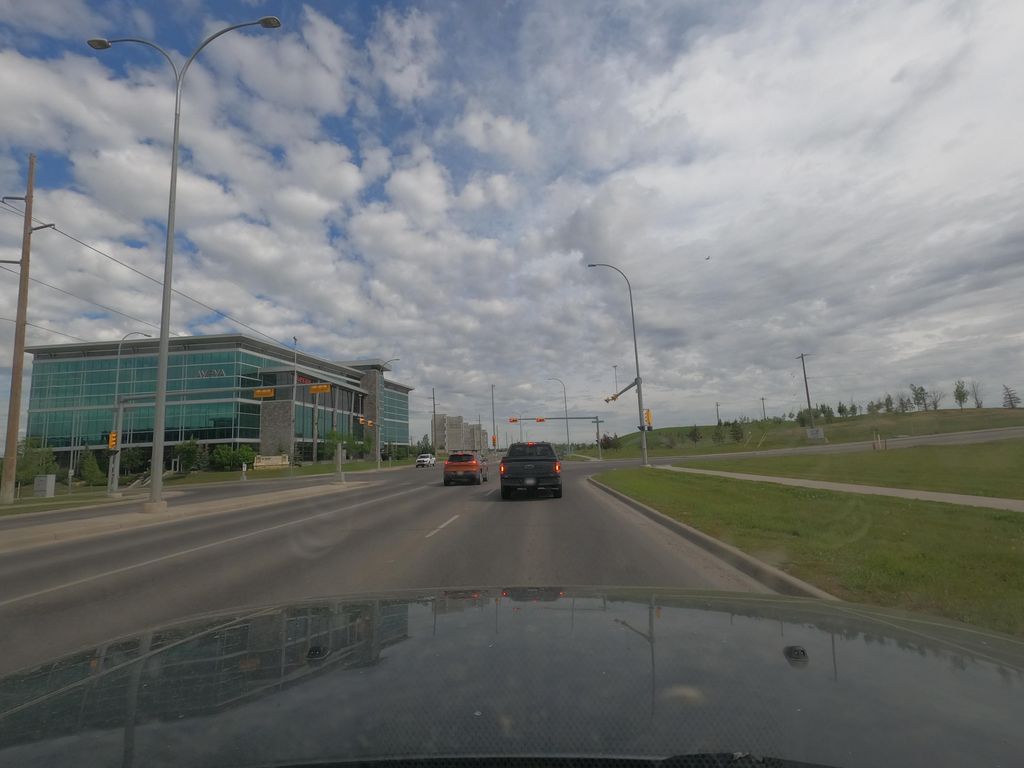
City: calgary